Interaction volume radius: 5 \u00c5
Interaction volume height: 15 \u00c5
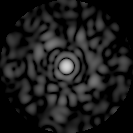
Disorder parameter: 0.8019